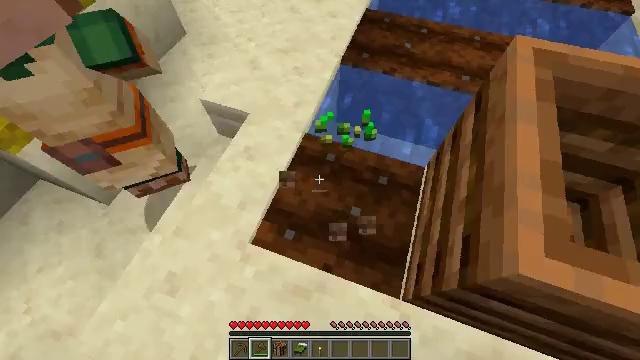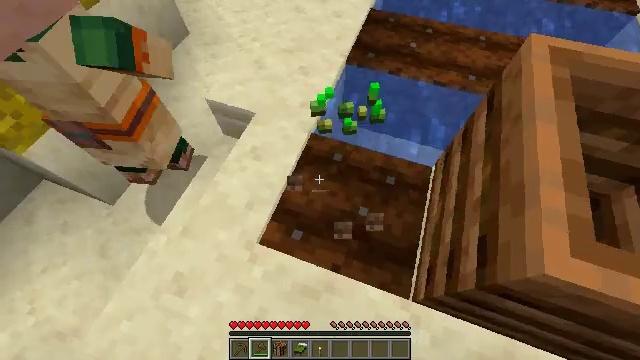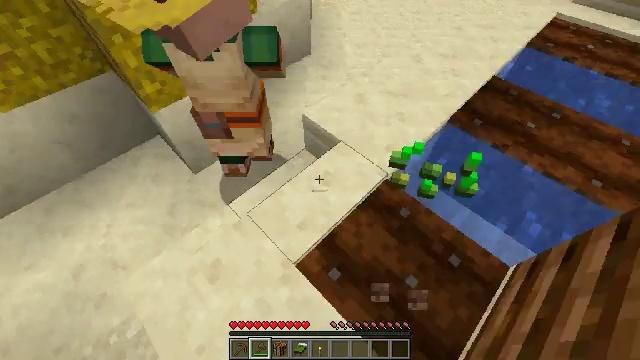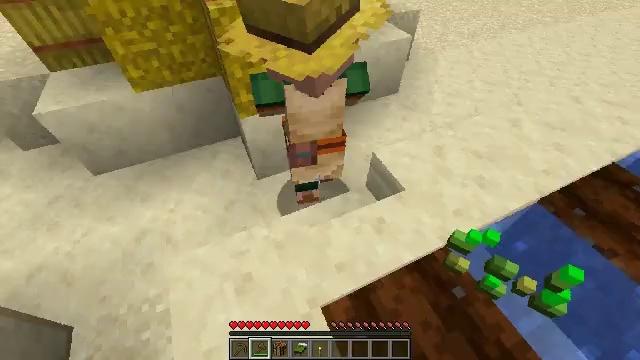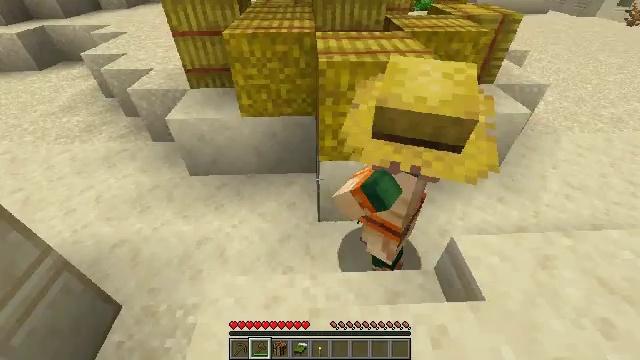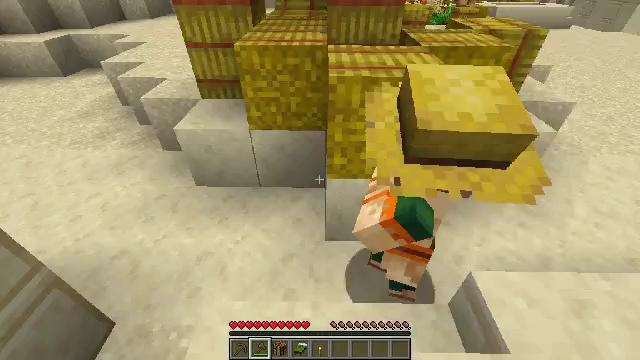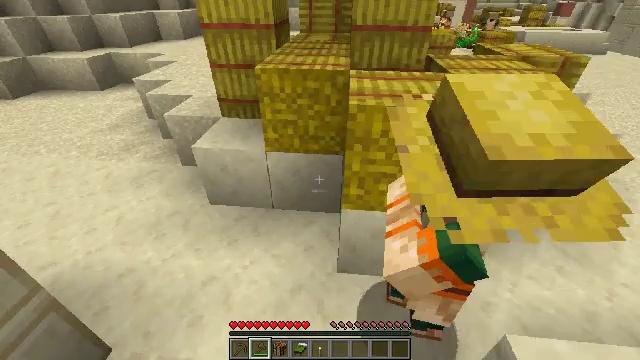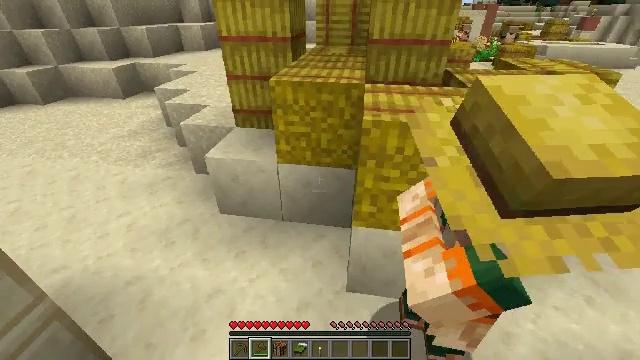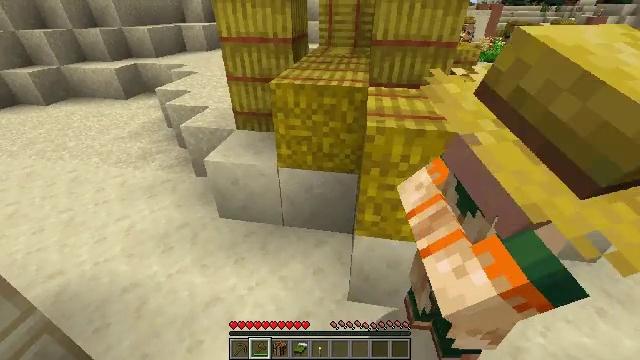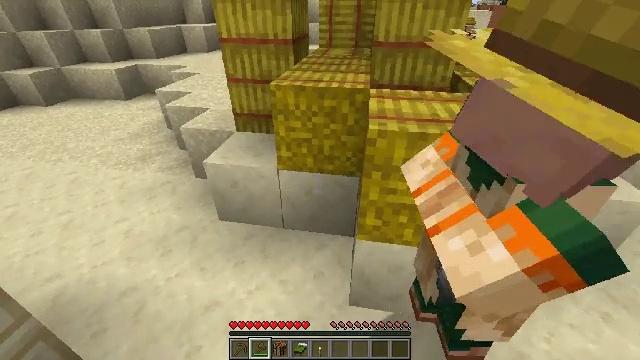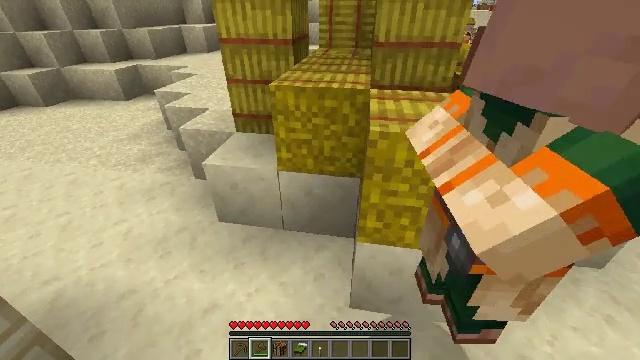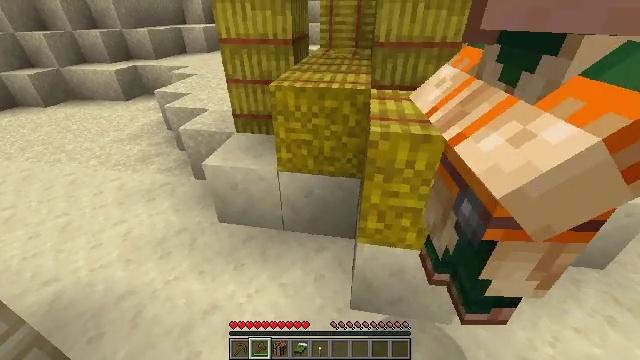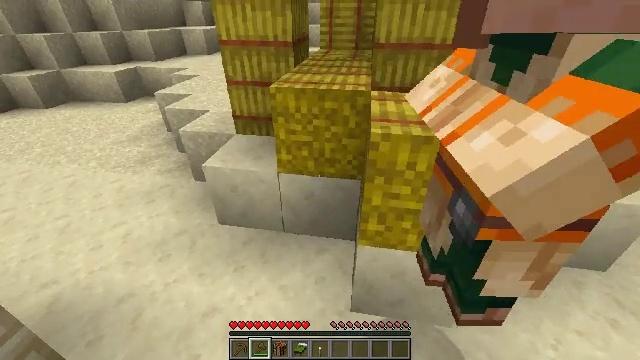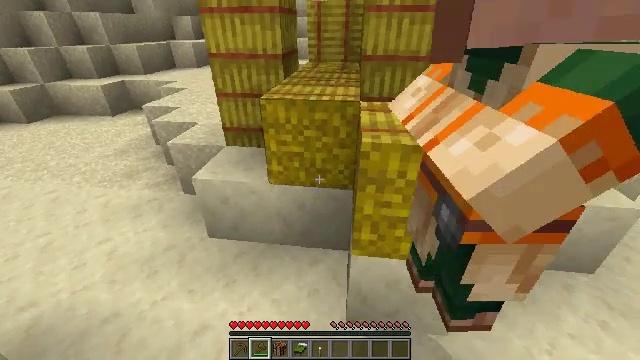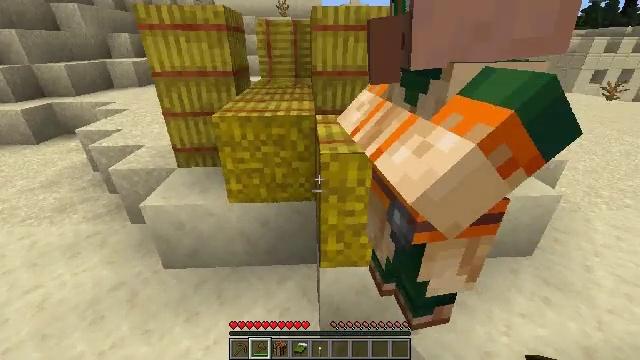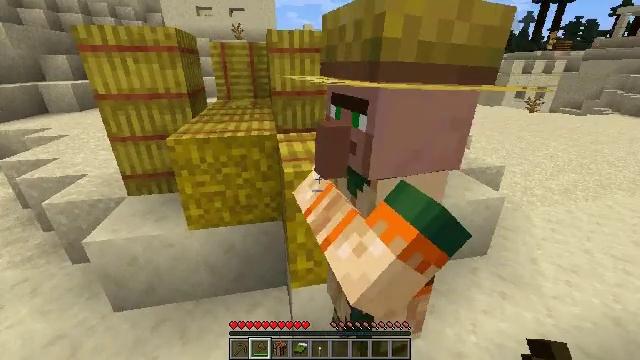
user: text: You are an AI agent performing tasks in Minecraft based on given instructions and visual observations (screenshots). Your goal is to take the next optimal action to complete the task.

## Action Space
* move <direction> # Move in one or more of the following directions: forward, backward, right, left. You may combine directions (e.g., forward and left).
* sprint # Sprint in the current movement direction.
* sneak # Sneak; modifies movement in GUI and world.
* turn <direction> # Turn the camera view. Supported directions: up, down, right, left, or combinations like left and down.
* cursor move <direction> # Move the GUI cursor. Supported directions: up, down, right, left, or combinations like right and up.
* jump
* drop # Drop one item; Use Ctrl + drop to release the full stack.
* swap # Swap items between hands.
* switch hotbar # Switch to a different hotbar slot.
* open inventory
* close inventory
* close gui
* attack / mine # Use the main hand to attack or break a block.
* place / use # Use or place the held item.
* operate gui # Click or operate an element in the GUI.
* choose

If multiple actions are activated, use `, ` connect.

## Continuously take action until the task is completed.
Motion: motion action
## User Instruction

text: Recycle the blast furnace by breaking it.
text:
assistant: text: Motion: no_op
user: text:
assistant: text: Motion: move forward, turn left and up
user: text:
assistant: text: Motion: move forward, turn left and up
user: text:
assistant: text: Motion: move forward, turn left and up
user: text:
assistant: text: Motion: move forward, turn left and up
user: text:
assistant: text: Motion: move forward, turn left and up
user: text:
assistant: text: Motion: turn left and up
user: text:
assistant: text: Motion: no_op
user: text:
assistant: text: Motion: no_op
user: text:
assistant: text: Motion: no_op
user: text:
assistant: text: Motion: no_op
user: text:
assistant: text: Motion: no_op
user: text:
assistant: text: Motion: turn right and up
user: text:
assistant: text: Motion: turn right and up
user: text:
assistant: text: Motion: turn right and up
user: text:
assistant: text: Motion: turn right and up
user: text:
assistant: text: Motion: move forward
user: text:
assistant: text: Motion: move forward and move right
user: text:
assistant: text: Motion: move forward and move right
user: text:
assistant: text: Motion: move forward and move right
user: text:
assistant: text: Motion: move forward and move right, jump
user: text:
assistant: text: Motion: move forward and move right, jump
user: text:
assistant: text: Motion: move forward and move right, jump
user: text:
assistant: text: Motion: move forward and move right, jump
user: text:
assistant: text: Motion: move forward and move right, jump
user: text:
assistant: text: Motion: move forward and move right
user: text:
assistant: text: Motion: move forward and move right
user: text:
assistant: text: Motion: move forward and move right
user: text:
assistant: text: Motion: move forward and move right
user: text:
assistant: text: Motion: move forward and move right